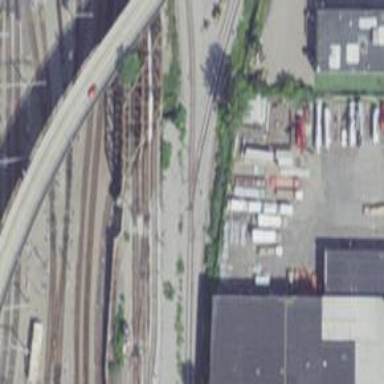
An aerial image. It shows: Bridge over electrified rail yard.